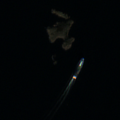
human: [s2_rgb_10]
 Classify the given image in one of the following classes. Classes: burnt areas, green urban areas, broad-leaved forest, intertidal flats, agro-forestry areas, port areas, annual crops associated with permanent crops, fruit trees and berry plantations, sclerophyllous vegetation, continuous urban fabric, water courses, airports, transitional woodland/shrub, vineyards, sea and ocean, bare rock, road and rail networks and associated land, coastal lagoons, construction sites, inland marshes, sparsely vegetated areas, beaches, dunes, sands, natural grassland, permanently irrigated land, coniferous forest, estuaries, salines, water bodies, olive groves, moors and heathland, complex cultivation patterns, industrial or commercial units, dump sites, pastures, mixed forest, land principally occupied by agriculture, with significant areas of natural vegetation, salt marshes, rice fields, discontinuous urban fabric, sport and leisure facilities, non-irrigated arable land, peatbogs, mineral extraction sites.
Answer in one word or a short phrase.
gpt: sea and ocean